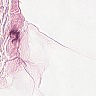
Metastatic tissue present: no